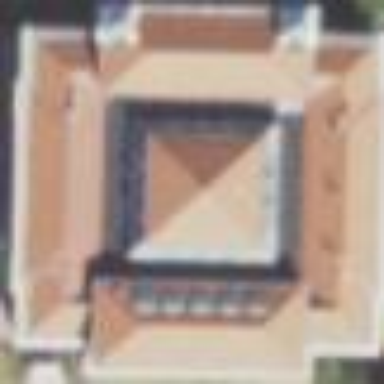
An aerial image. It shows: Library building.